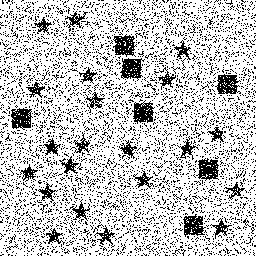
Squares: 7
Triangles: 0
Stars: 21
Total shapes: 28